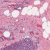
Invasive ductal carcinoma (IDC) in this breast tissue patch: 1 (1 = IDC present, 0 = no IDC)